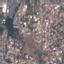
Land use / land cover: Residential